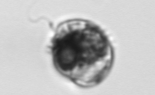
Label: Proterythropsis